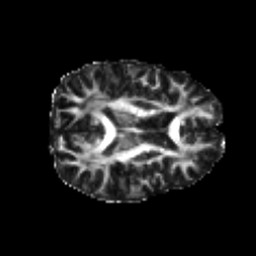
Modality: FA
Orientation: axial
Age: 24
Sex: male
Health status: healthy
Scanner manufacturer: philips
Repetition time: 7.386 s
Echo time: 0.08599 s